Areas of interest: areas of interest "Bachang Leisure Square"
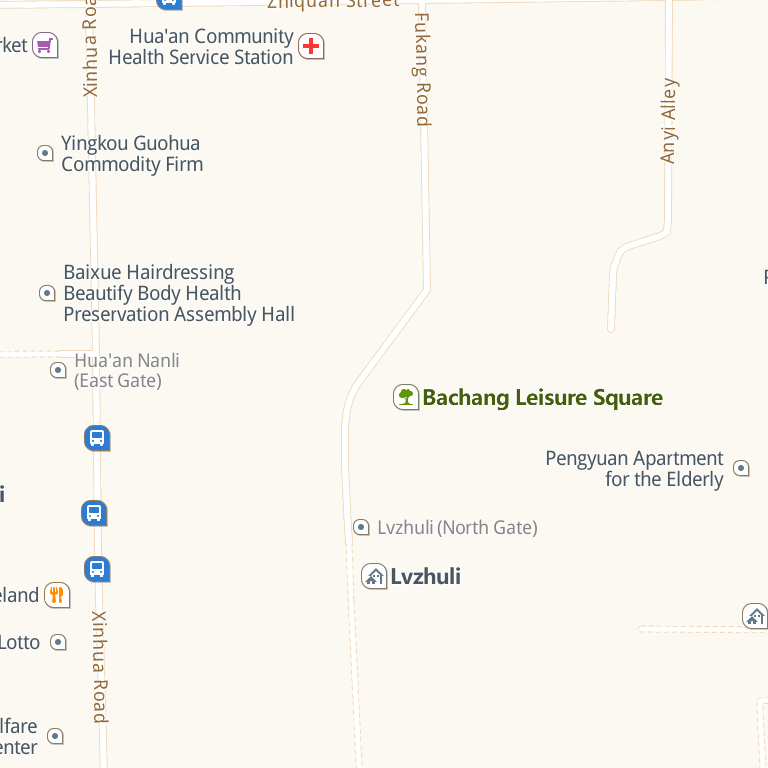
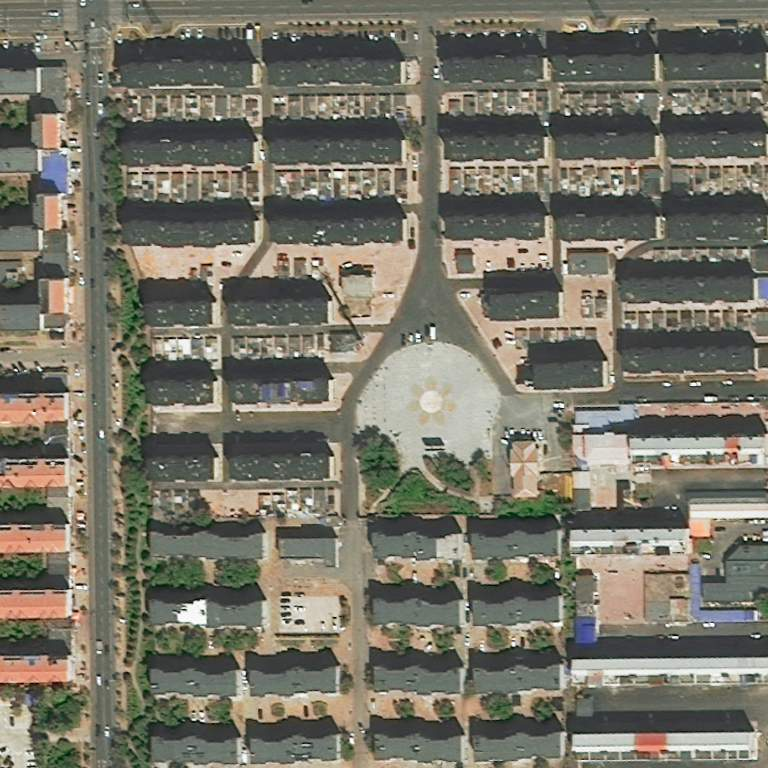